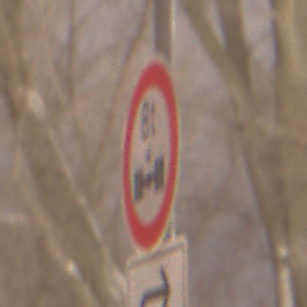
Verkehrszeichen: TatsaechlicheAchslast
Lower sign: RichtungsangabeDurchPfeile5
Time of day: Night
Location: Outdoor (Urban)
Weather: Overcast
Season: Winter
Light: Artificial